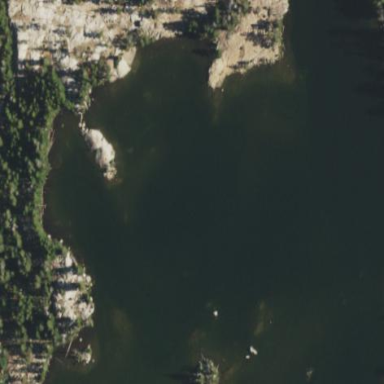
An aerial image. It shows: Serene lake.